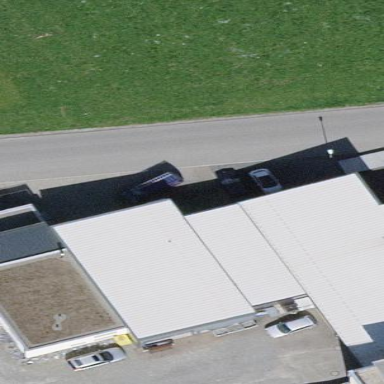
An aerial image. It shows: Industrial building.